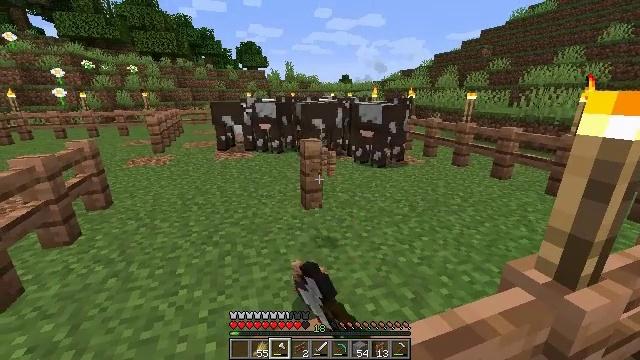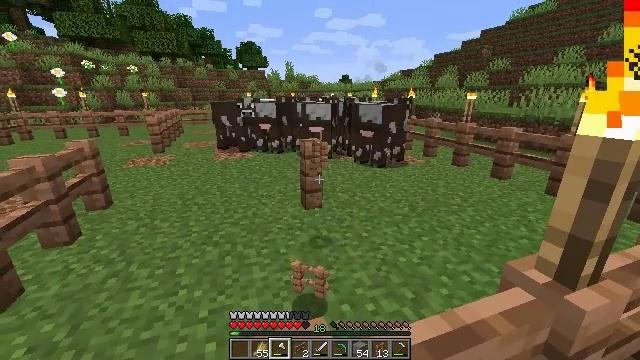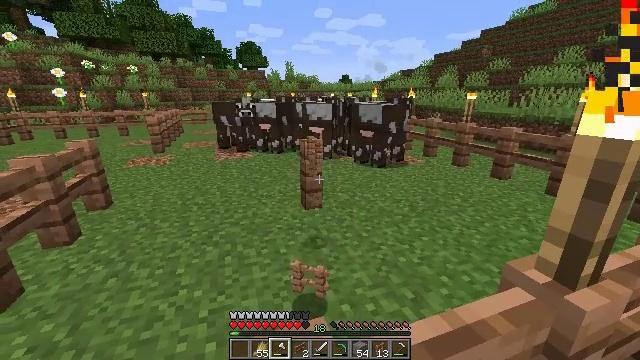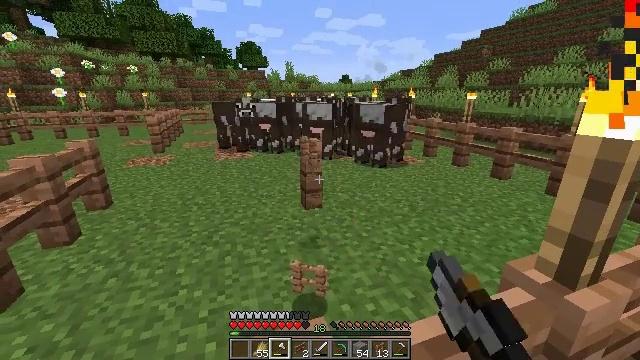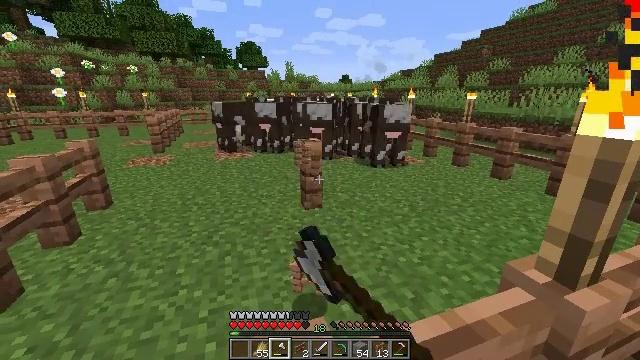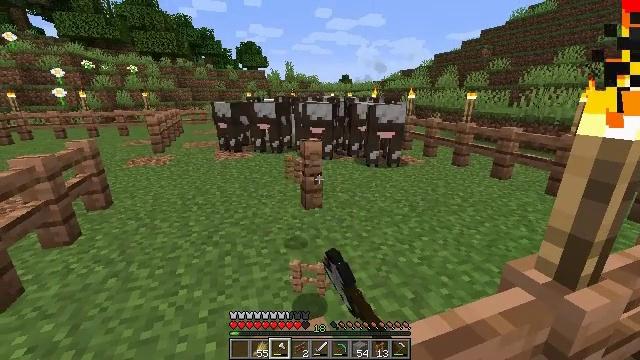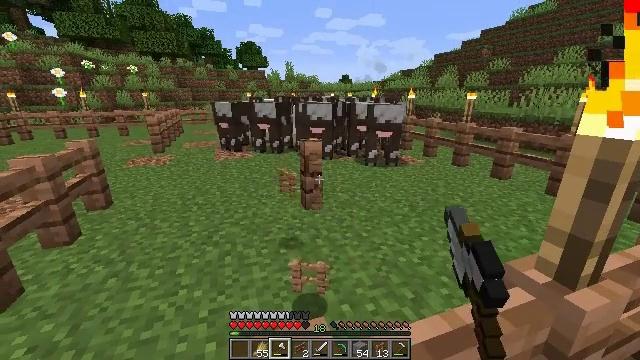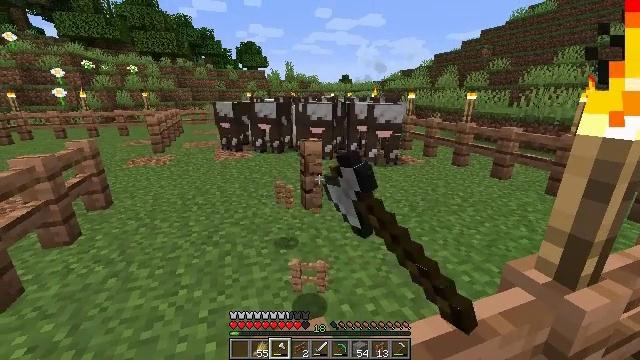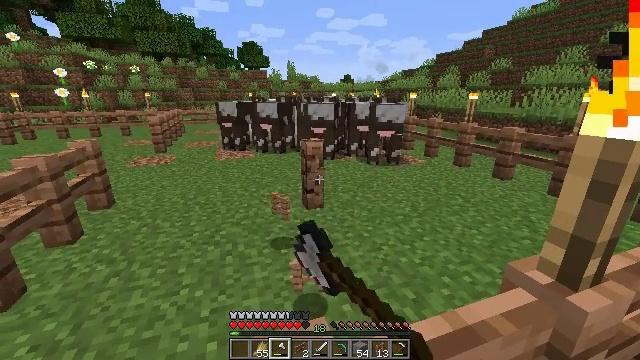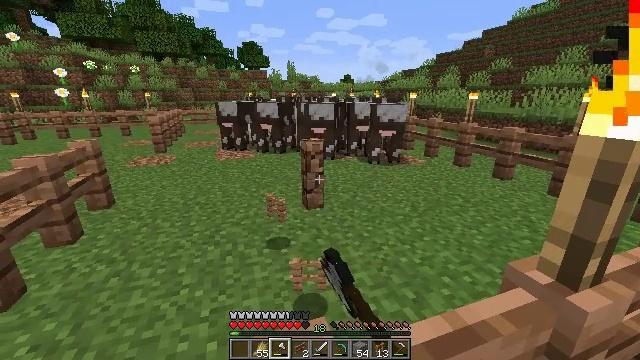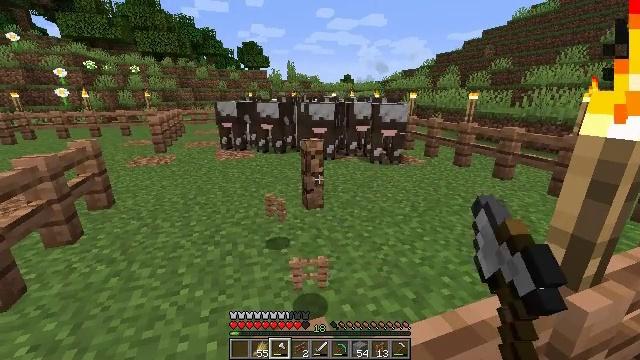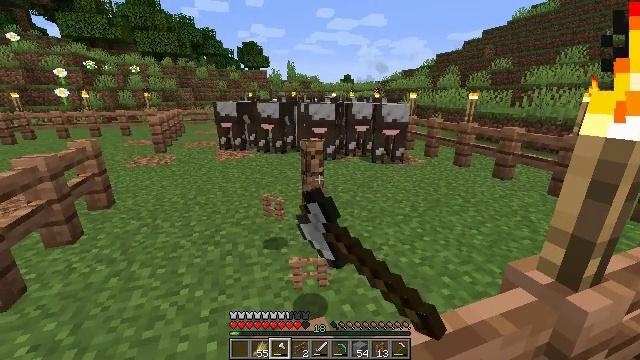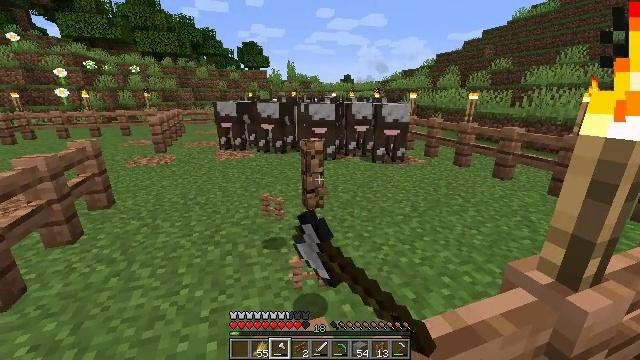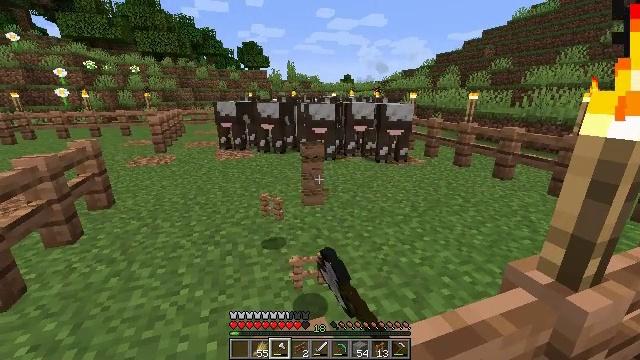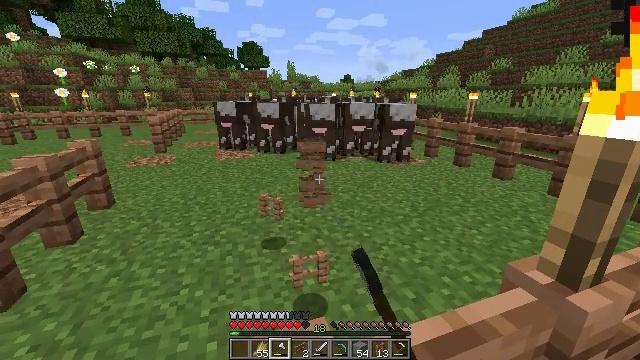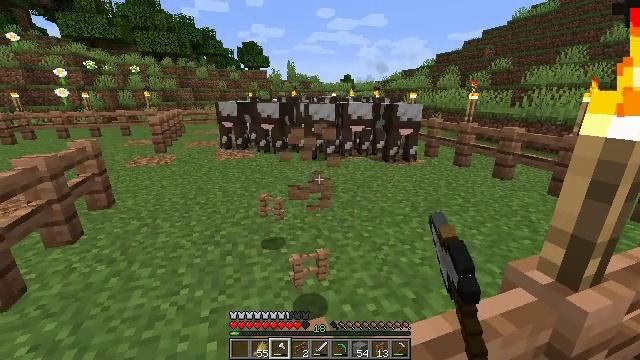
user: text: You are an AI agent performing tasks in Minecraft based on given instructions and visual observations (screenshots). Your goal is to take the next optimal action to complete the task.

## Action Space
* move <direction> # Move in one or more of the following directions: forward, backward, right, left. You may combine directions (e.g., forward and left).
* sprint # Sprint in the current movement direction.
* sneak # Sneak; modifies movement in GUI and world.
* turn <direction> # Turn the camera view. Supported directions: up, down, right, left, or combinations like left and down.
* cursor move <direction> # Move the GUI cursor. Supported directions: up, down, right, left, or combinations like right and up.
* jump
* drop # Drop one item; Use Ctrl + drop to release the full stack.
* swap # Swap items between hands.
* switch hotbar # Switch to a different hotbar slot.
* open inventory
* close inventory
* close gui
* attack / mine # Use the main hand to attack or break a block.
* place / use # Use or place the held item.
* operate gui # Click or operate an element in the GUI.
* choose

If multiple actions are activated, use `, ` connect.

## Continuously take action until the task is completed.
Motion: motion action
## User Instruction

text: Break the jungle fence to collect it.
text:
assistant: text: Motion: attack / mine
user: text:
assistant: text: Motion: attack / mine
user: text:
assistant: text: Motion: attack / mine
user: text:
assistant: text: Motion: attack / mine
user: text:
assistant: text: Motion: attack / mine
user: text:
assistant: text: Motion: attack / mine
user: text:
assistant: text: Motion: attack / mine
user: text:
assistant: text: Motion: attack / mine
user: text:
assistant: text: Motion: attack / mine
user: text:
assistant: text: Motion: attack / mine
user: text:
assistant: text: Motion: attack / mine
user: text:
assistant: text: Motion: attack / mine
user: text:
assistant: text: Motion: attack / mine
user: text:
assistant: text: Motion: attack / mine
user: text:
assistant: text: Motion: attack / mine
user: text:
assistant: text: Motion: turn down
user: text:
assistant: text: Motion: turn down
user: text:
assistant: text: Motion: no_op
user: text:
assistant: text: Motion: no_op
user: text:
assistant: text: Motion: no_op
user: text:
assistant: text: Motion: turn left and down
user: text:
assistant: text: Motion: turn left and down
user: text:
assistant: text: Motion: turn down
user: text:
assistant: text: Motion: turn down
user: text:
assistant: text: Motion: turn down
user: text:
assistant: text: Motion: no_op
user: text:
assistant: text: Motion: no_op
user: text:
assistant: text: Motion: no_op
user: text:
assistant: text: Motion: no_op
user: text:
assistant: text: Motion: no_op